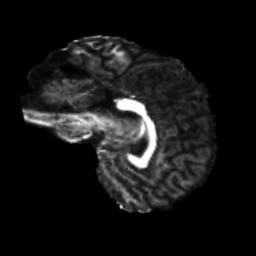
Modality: FA
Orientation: sagittal
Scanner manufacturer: siemens
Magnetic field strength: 3 T
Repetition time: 4 s
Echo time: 0.0594 s